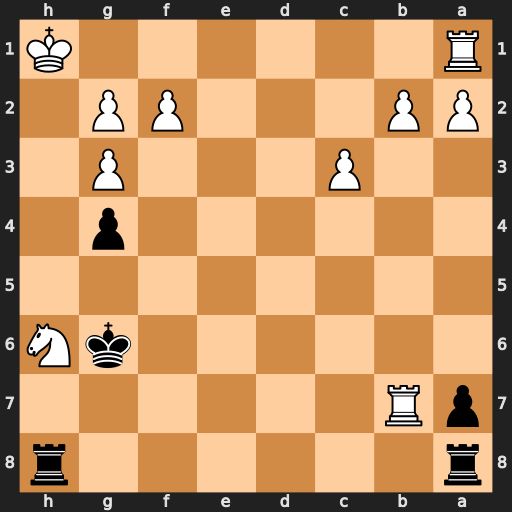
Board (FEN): r6r/pR6/6kN/8/6p1/2P3P1/PP3PP1/R6K
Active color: b
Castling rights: -
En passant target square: -
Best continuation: Rxh6+ Kg1 Rah8 f3 Rh1+ Kf2 Rxa1